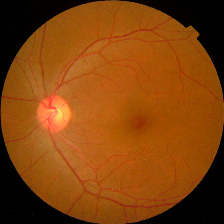
Diabetic retinopathy grade: No DR